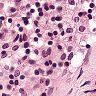
Metastatic tissue present: no